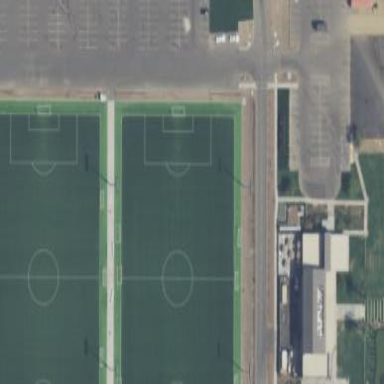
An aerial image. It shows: Soccer pitch designated for leisure and sports activities.